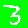
Digit: 3